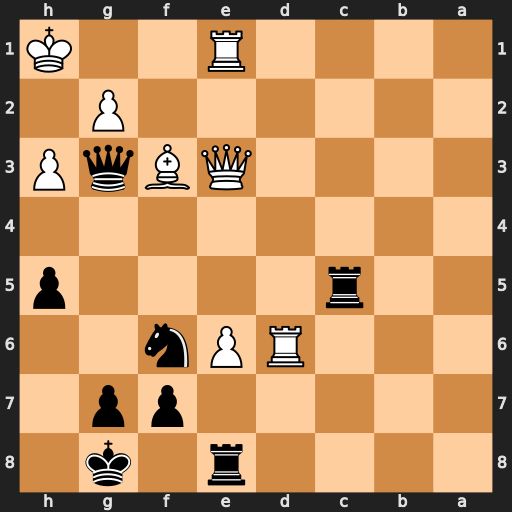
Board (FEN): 4r1k1/5pp1/3RPn2/2r4p/8/4QBqP/6P1/4R2K
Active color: b
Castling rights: -
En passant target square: -
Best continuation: Qxd6 exf7+ Kxf7